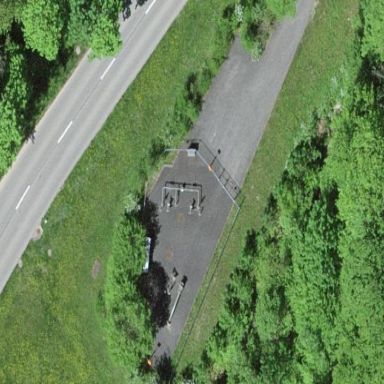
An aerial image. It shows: Playground area for leisure land.